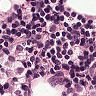
Metastatic tissue present: yes